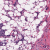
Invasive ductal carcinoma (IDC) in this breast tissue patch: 0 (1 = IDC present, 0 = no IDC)